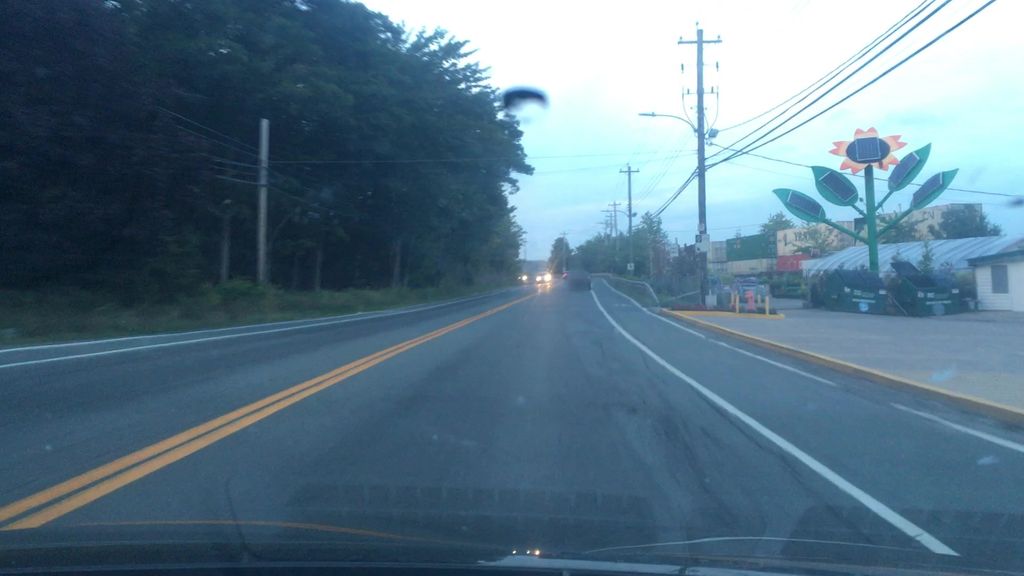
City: halifax